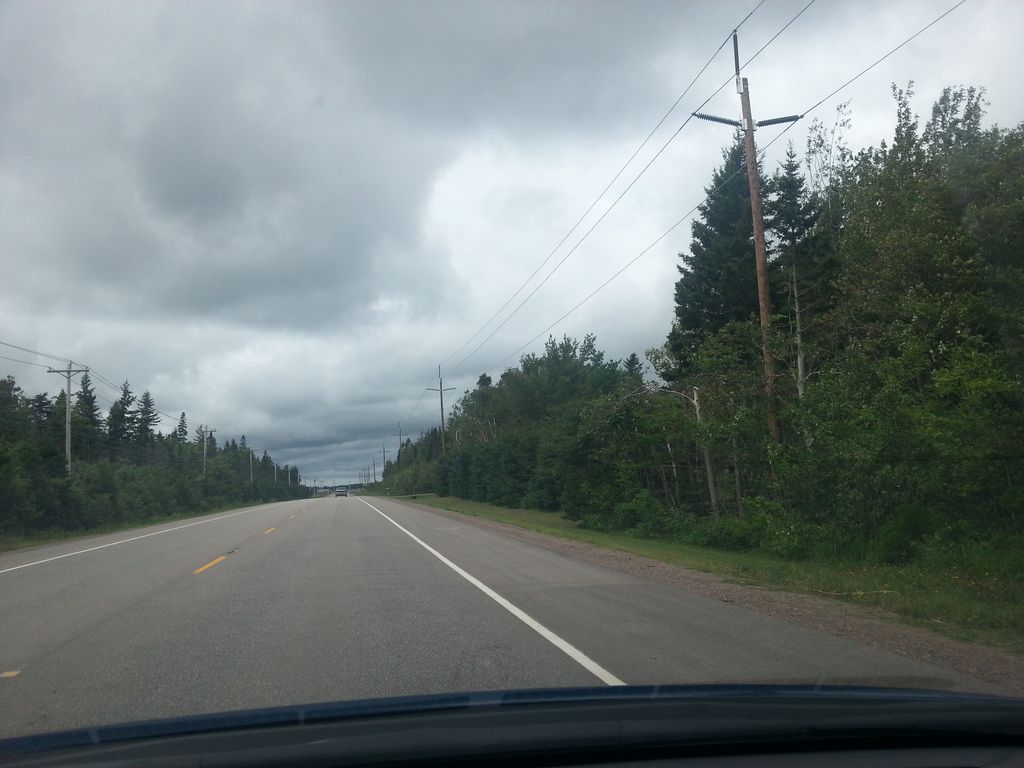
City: charlottetown